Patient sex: M
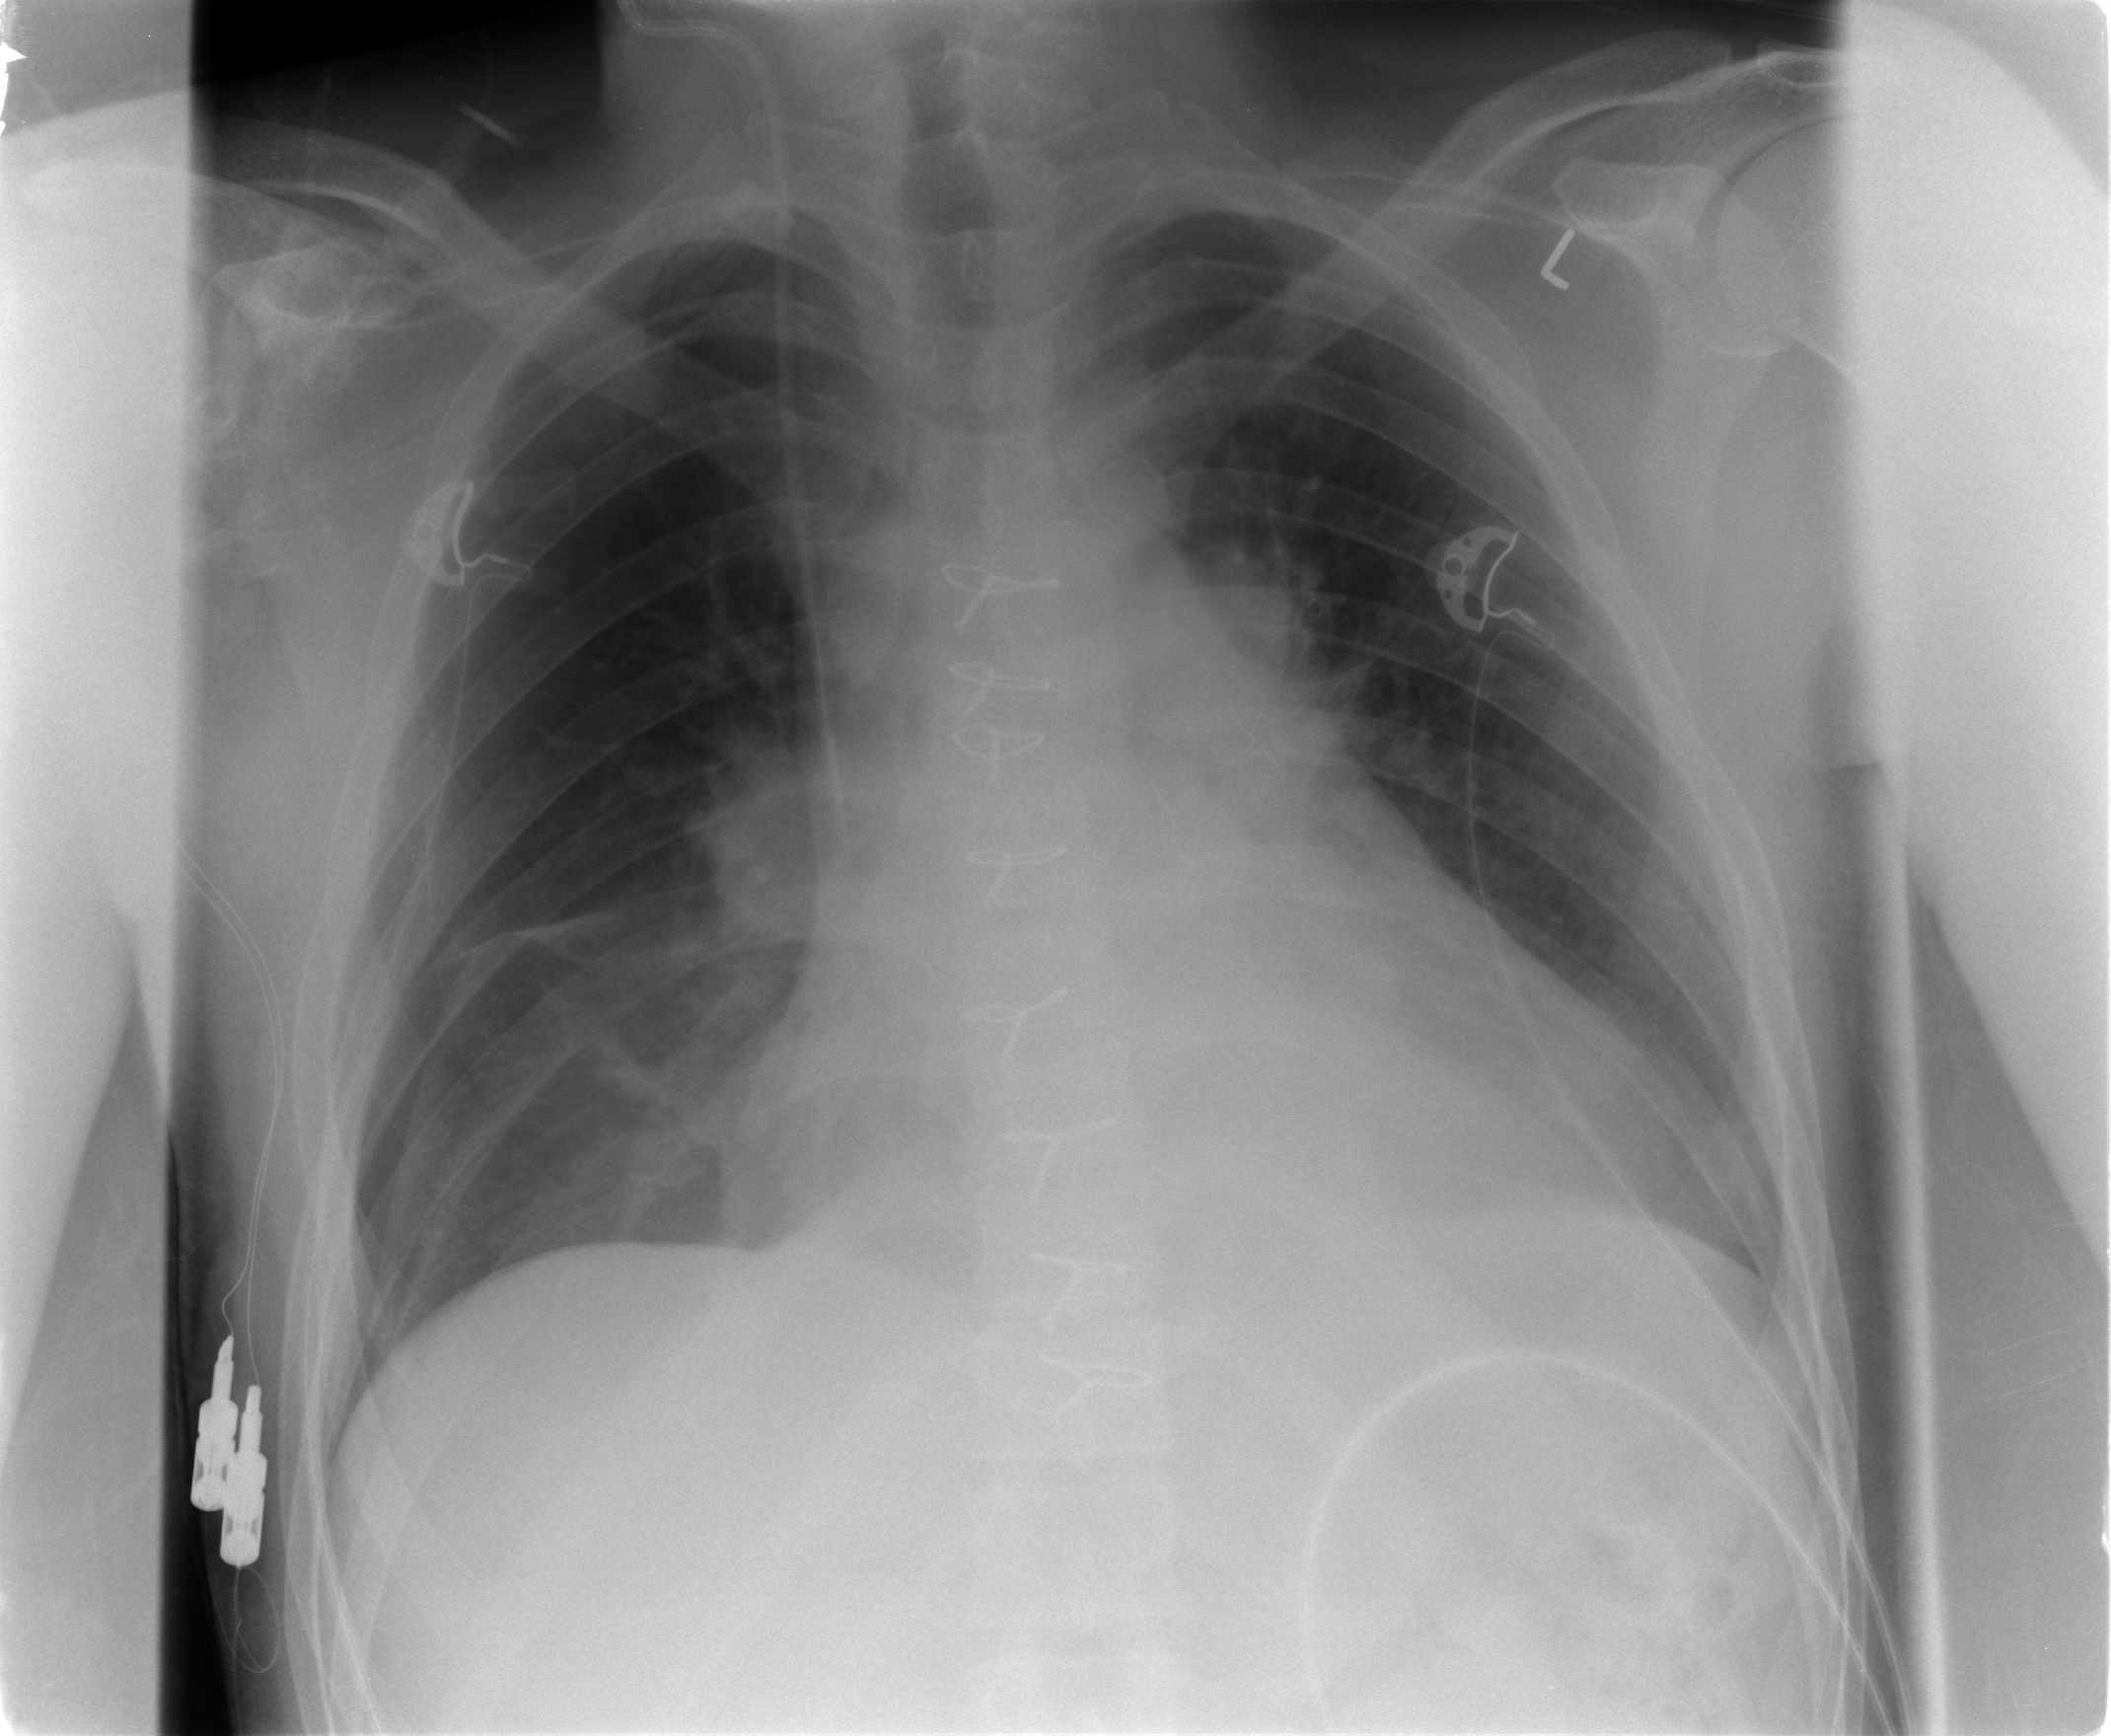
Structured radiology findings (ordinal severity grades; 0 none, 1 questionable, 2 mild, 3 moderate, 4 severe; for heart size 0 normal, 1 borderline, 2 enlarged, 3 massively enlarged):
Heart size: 2
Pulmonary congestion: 0
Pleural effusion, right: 0
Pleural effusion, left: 0
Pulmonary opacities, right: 0
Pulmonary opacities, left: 0
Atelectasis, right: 2
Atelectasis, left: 2